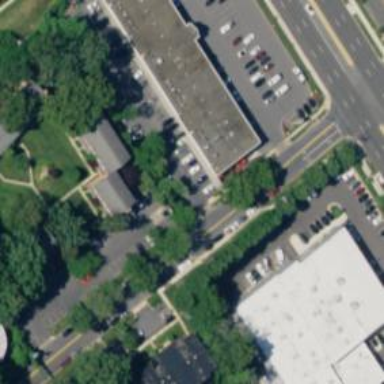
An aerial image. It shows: Retail building.